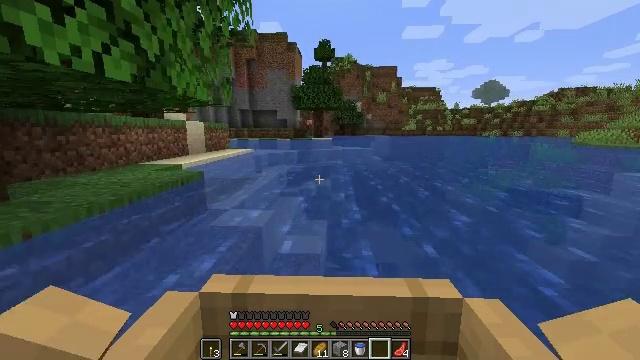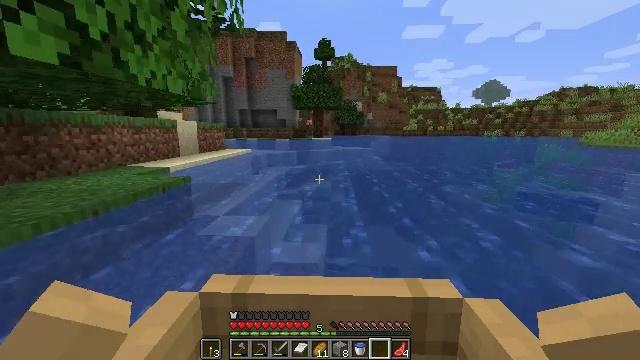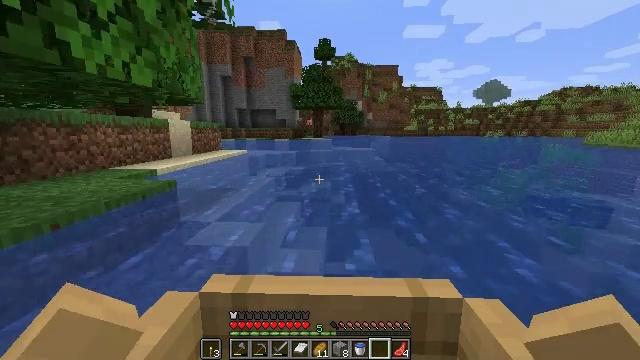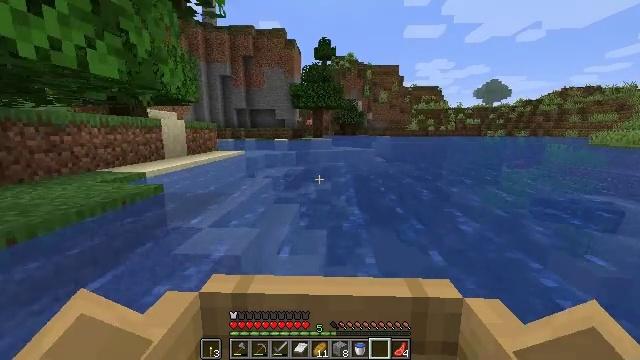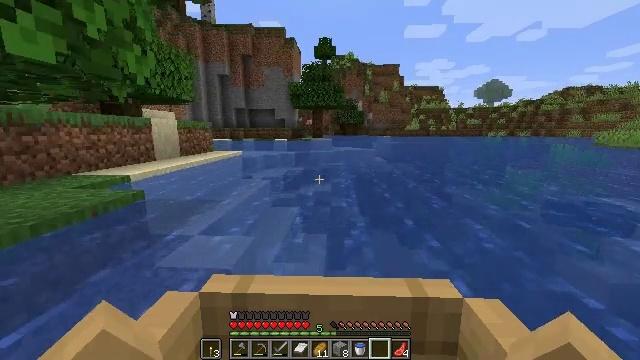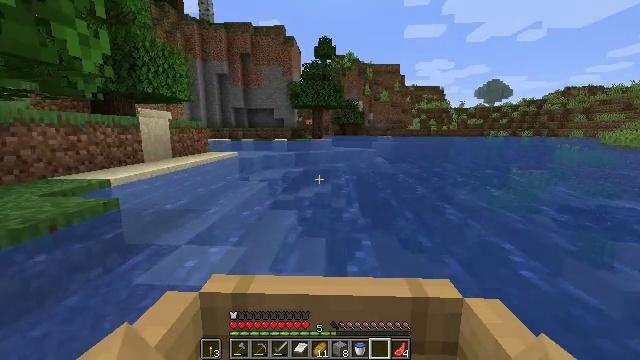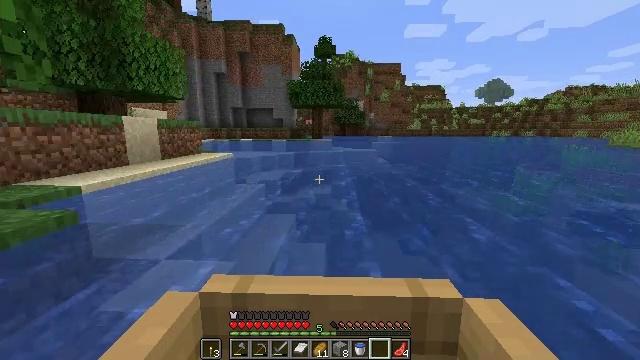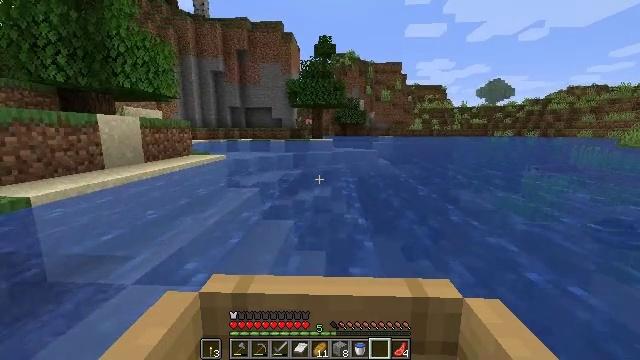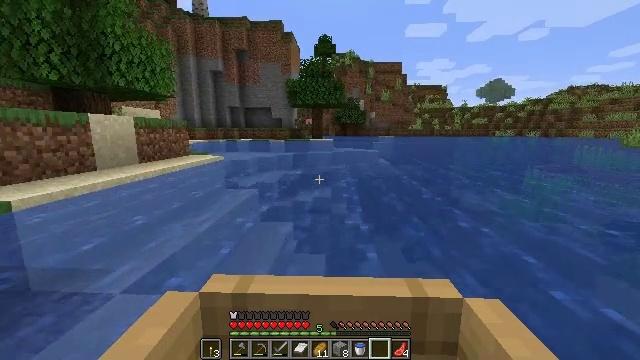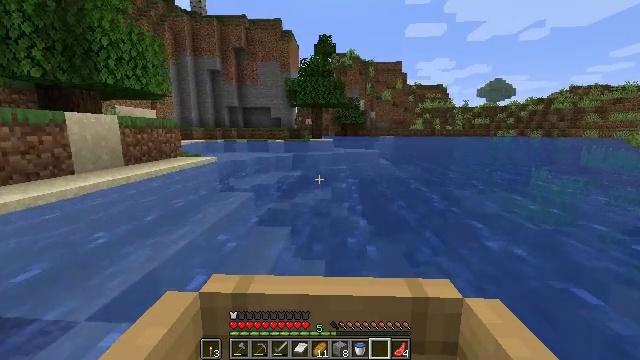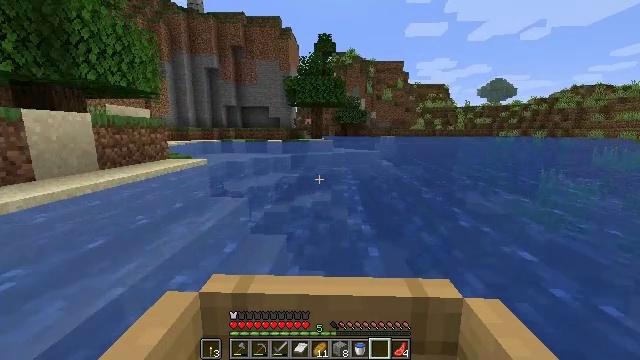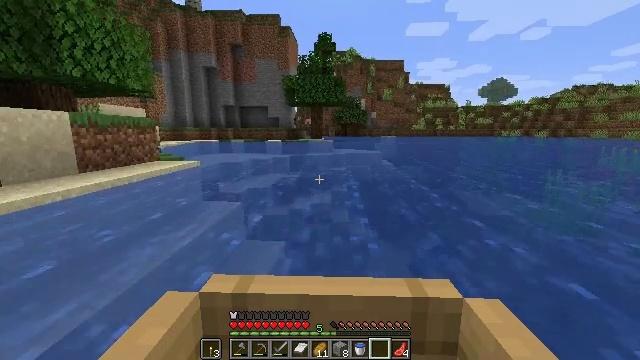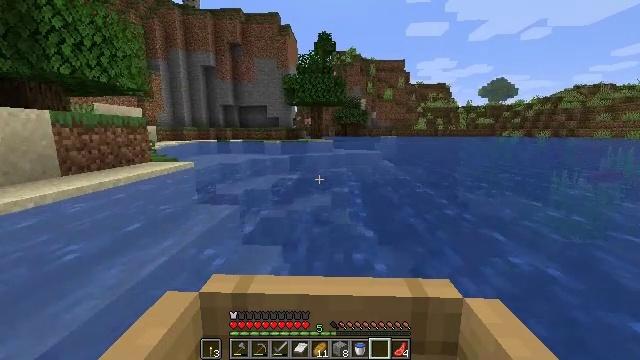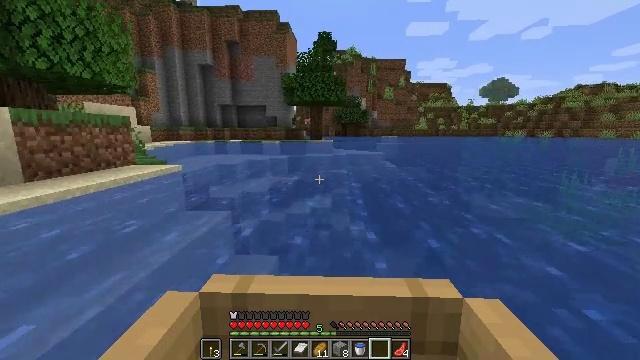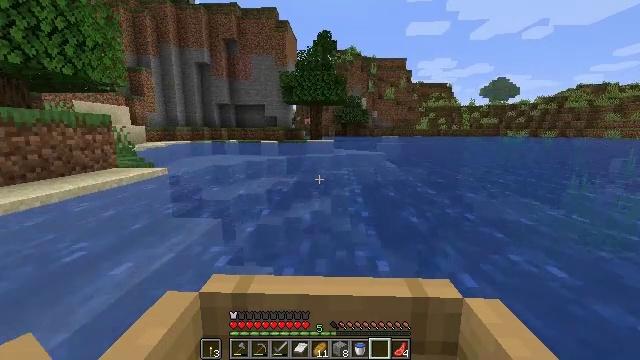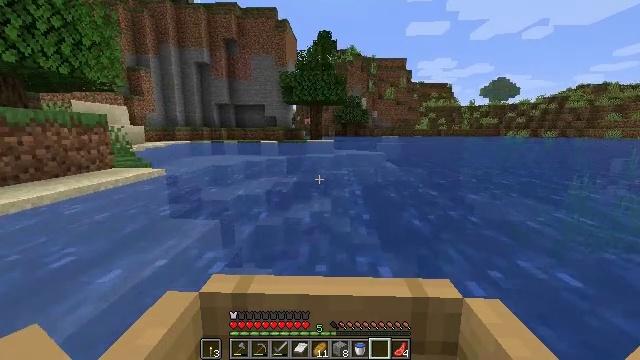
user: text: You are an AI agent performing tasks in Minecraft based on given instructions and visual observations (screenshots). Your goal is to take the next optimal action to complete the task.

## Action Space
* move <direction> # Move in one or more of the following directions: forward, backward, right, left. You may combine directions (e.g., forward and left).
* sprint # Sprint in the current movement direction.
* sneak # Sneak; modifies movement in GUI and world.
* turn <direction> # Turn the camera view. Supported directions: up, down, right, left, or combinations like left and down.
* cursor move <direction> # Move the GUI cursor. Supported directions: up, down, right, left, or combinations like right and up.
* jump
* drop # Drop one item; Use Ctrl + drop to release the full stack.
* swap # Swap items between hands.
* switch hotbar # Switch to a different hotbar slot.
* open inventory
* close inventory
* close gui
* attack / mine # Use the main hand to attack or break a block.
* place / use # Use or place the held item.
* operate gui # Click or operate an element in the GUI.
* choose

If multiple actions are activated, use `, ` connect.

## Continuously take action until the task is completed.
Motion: motion action
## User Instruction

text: Mine tall grass from the ground.
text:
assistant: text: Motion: move forward
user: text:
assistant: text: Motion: move forward
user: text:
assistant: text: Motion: move forward
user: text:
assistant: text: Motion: move forward
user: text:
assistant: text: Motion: move forward
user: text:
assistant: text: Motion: move forward
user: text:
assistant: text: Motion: move forward
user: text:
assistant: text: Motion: move forward
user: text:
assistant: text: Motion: move forward
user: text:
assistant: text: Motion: move forward
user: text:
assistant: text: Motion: move forward
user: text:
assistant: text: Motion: move forward
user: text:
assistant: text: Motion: move forward
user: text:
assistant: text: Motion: move forward
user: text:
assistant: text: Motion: move forward
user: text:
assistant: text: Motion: move forward
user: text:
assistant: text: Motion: move forward
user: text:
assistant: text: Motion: move forward
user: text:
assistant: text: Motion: move forward
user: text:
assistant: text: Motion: move forward
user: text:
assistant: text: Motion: move forward and move left
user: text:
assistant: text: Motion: move forward and move left
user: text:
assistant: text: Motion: move forward and move left
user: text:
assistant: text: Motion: move forward and move left
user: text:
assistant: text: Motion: move forward and move left
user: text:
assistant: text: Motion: move left
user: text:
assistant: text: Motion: move left
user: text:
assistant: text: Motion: move left
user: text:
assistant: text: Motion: no_op
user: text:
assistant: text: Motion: no_op